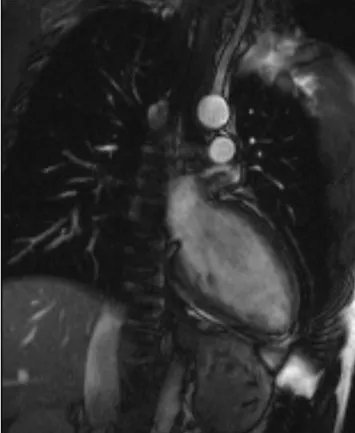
Cardiac MRT in peripheral euthyroid state.
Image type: radiology (mri)